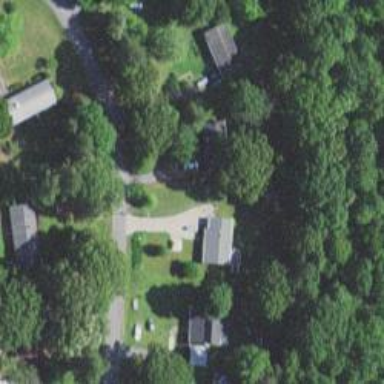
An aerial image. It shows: Driveway leading to service road.